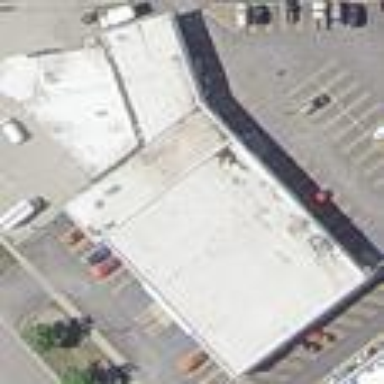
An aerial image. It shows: Building.